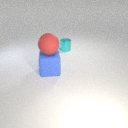
large blue rubber cube below large red rubber sphere